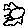
Label: bird